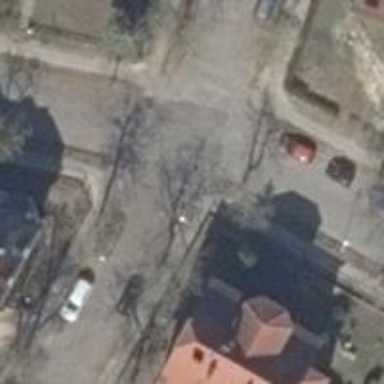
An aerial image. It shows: Residential road with sidewalks on both sides.